Brain MRI, modality: ceT1
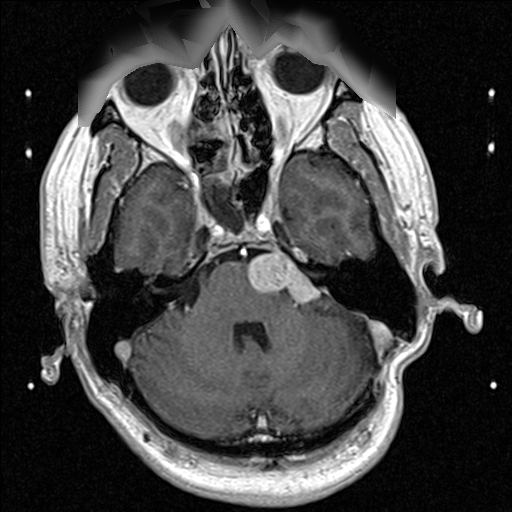